Milling tool wear sample.
Tool blade image: 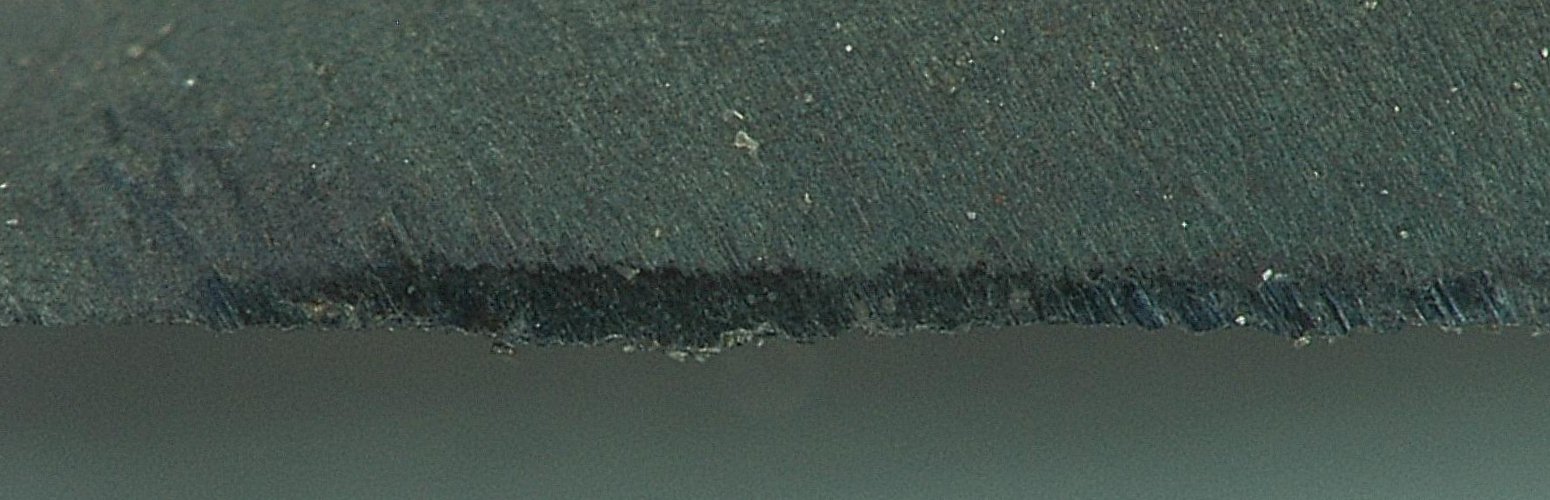
Chip image: 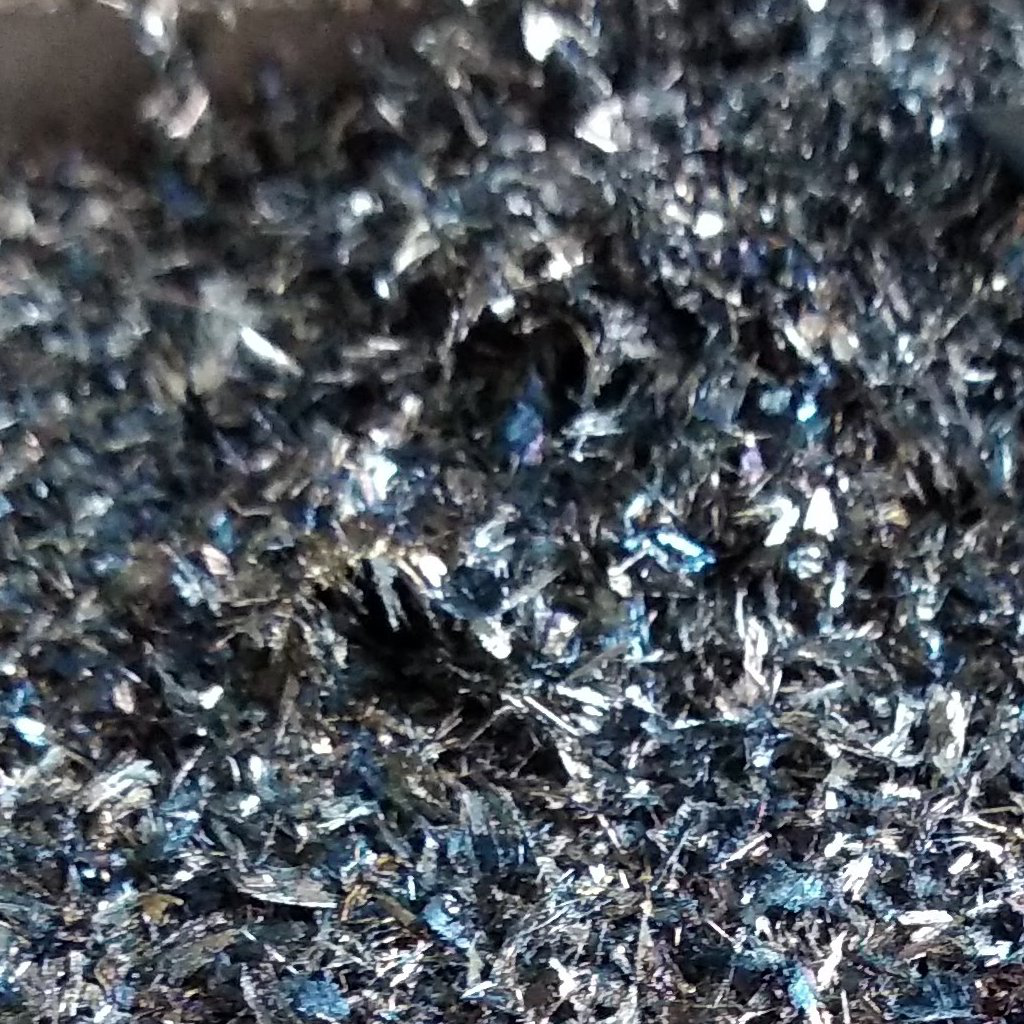
Workpiece image: 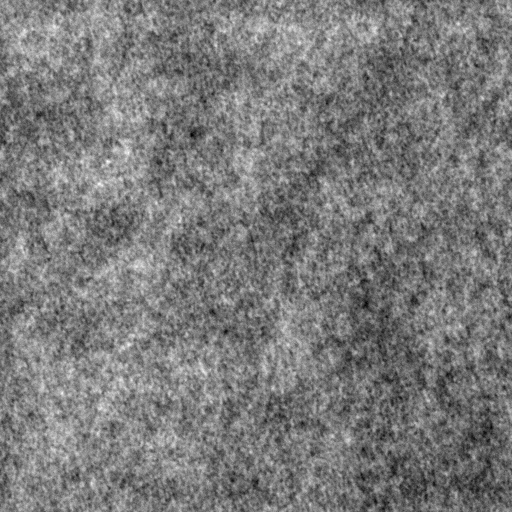
Tool wear state: dulled
Gaps: 0
Flank wear: 132.72
Overhang: 63.82
Force-signal Mel-spectrograms (X, Y, Z axes): 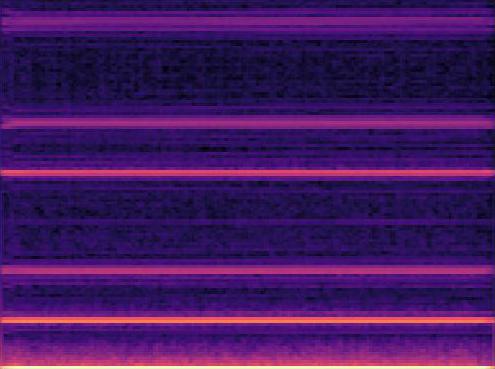 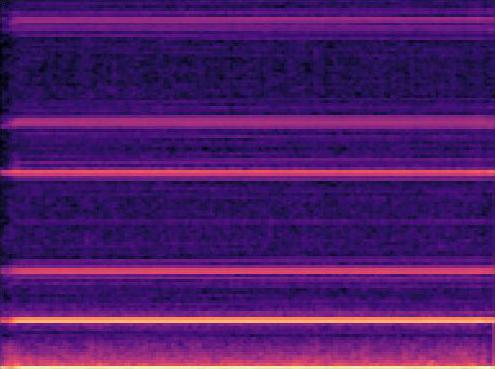 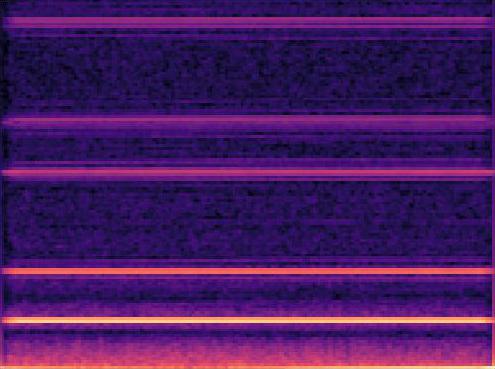
Force-signal scalograms (X, Y, Z axes): 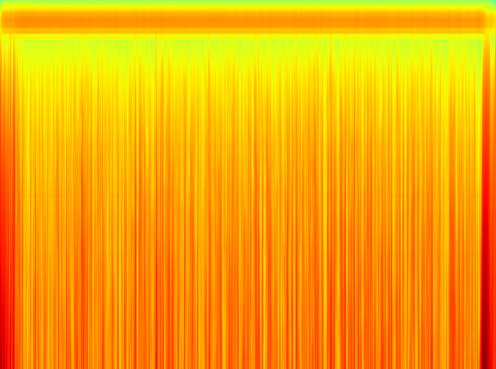 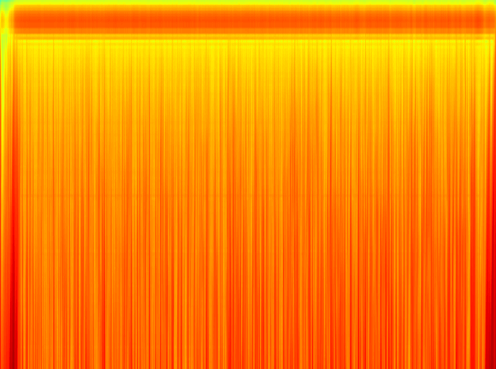 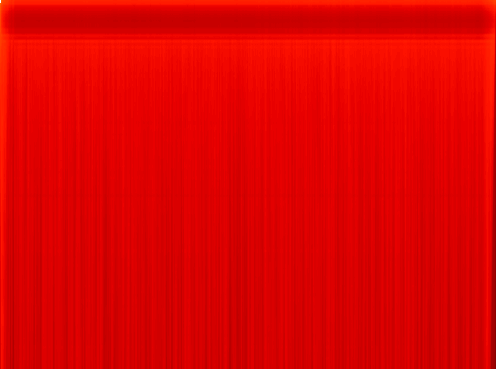
Force phase: accelerated_severe_wear